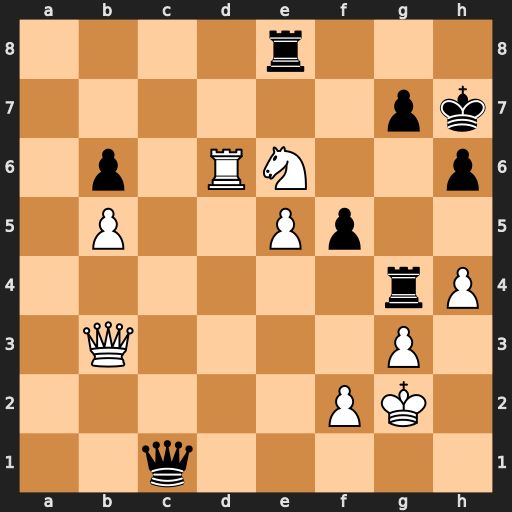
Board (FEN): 4r3/6pk/1p1RN2p/1P2Pp2/6rP/1Q4P1/5PK1/2q5
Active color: w
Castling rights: -
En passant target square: -
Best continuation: Qd3 Qc4 Qxf5+